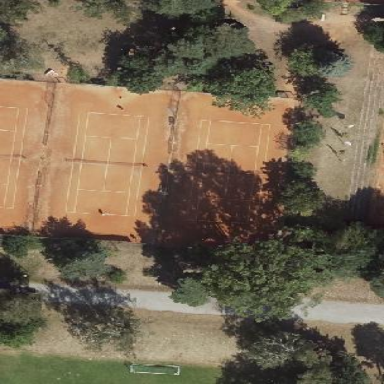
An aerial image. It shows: Tennis court in leisure pitch.